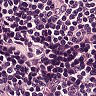
Metastatic tissue present: no